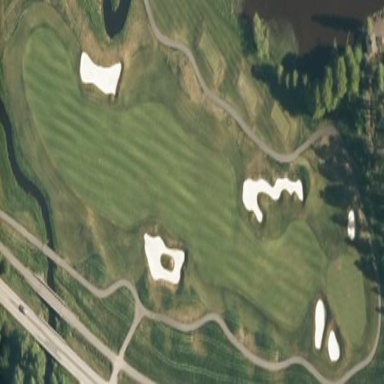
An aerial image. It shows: Rough area on grassy golf course.